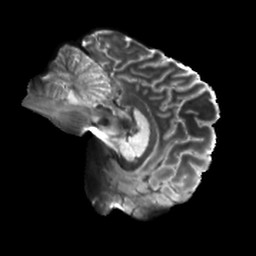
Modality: T2w
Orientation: sagittal
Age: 30
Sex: male
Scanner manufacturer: siemens
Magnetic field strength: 6.98 T
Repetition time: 7.776 s
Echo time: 0.076 s